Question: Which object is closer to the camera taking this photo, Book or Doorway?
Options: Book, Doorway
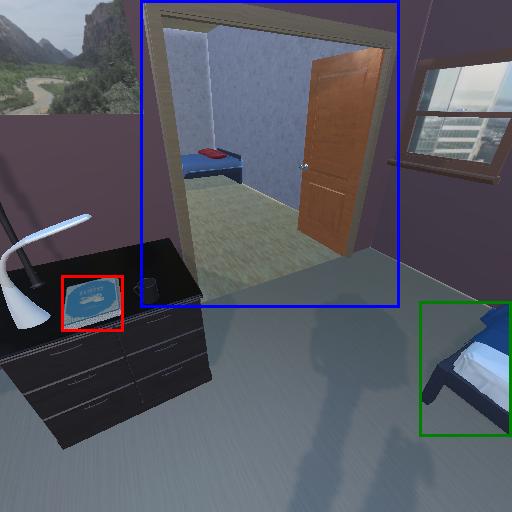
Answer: Book